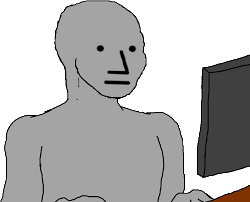
Label: 5_NPC